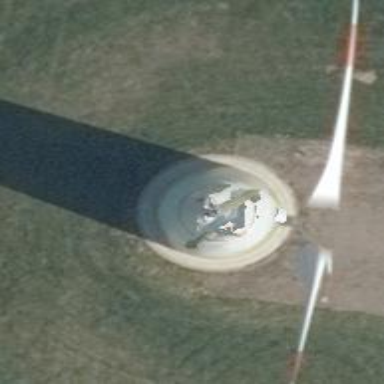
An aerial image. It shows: Wind power generator with wind turbines.